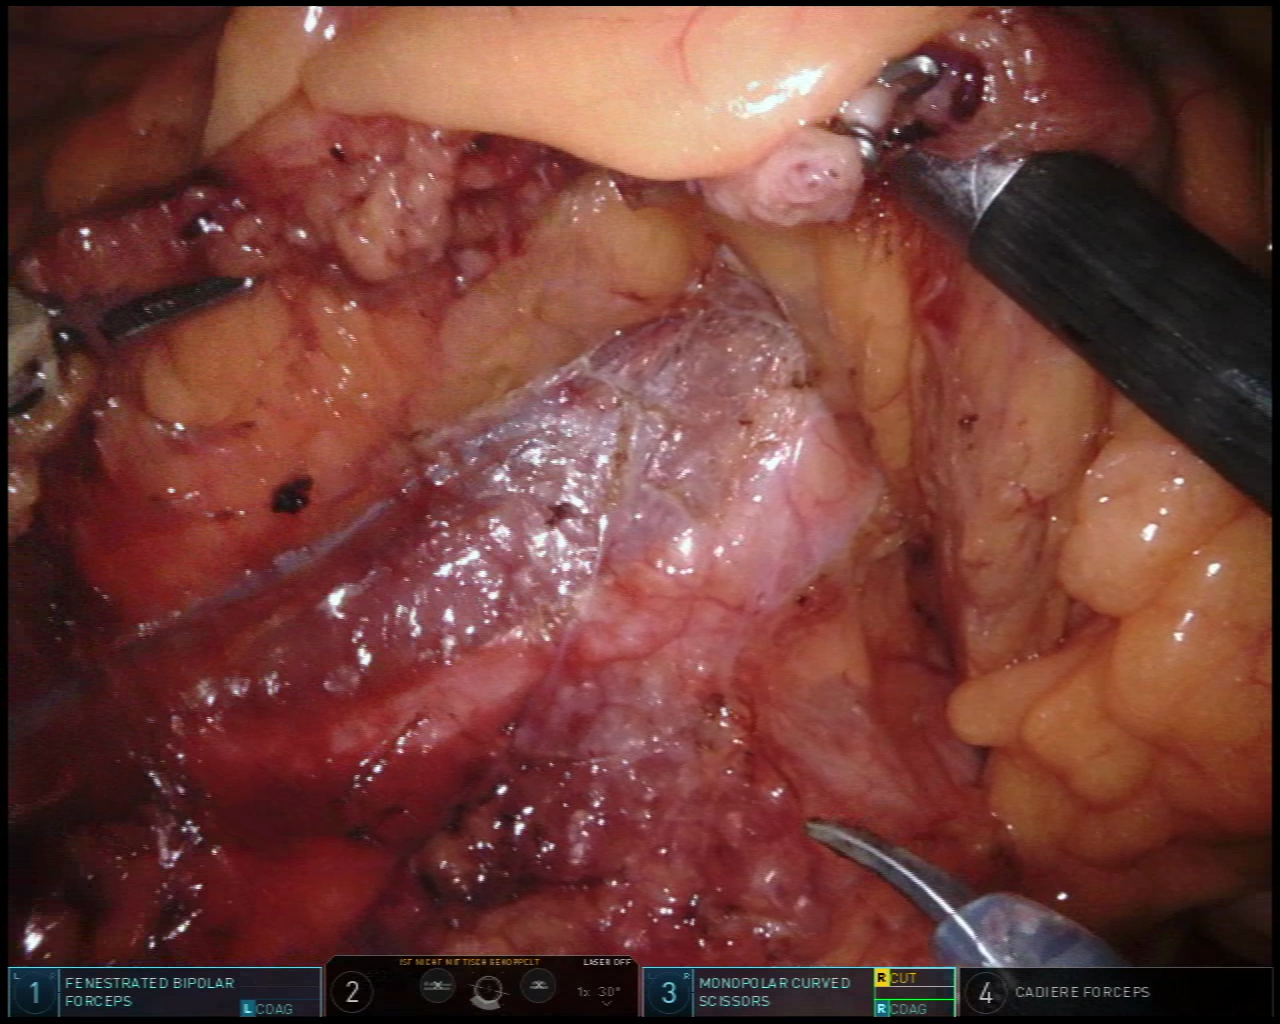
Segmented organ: ureter
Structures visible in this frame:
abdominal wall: no
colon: no
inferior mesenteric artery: no
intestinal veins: no
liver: no
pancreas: no
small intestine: no
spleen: no
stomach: no
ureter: yes
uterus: no
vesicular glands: no